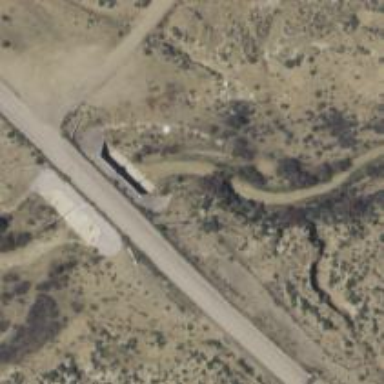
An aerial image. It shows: Tertiary road with bridge.